Question: I know this maybe a newbie question, but i'm wondering why I sometimes get NULL in a result, and sometimes it's just totally blank - shouldn't they all be null?

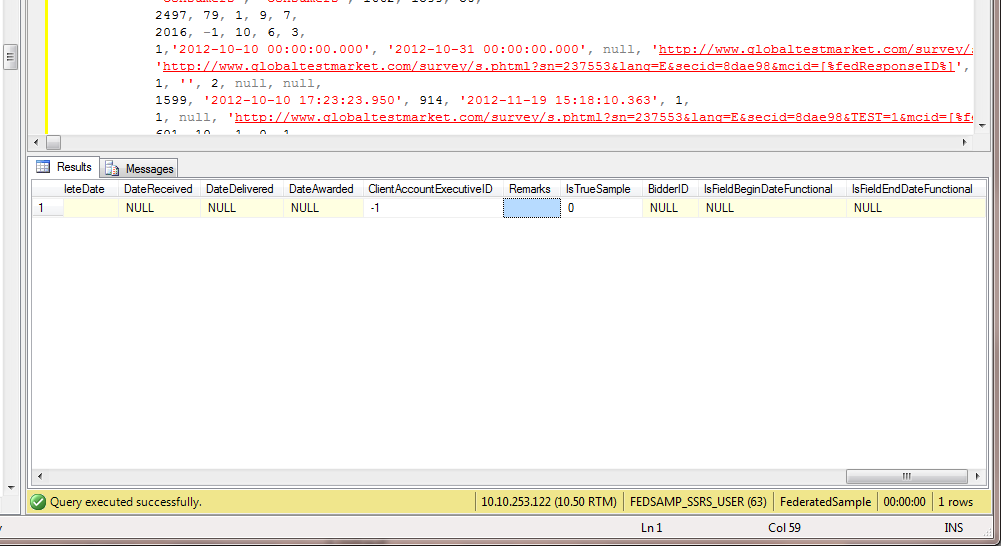
Answer: As you can see, the 'Remarks' column has no background color of which indicates that it is not . ()
It contains an empty string '''' () which is different from 'NULL' because empty string is as empty while 'NULL' is not set ().